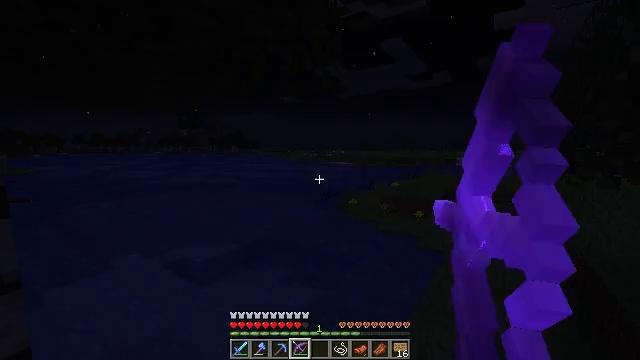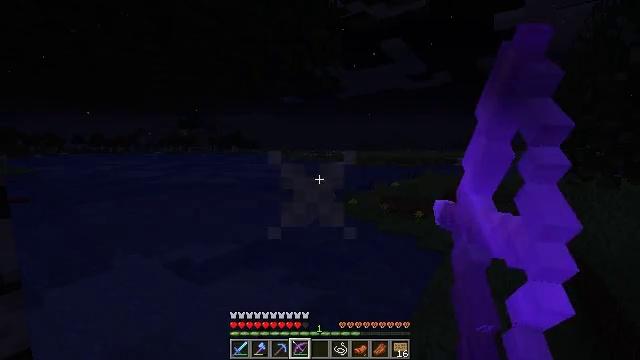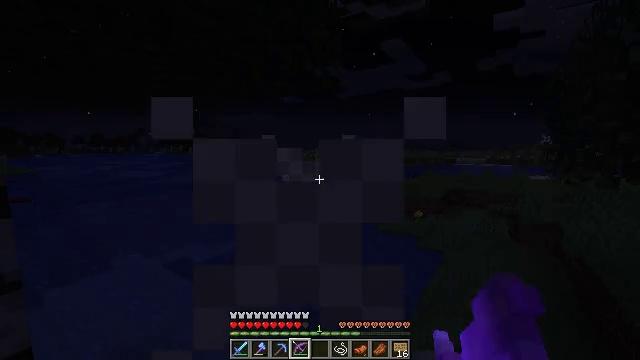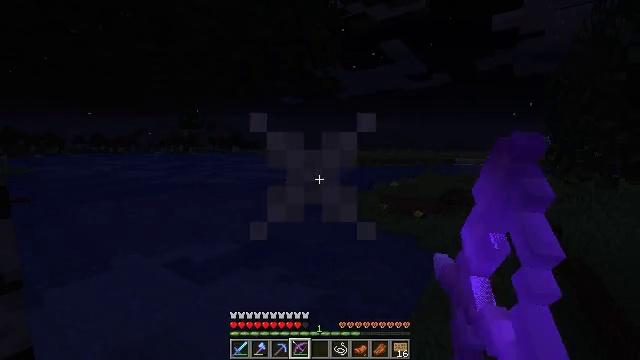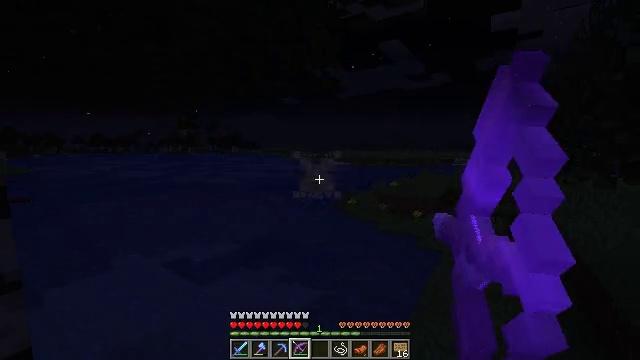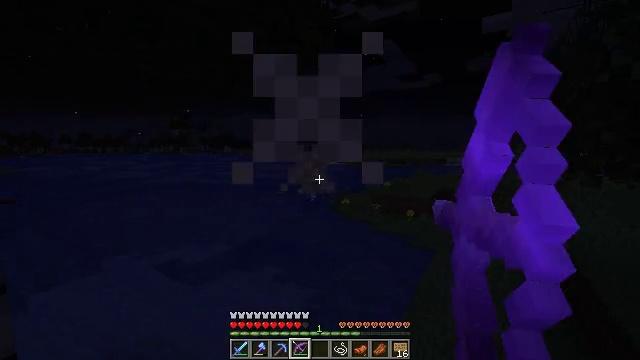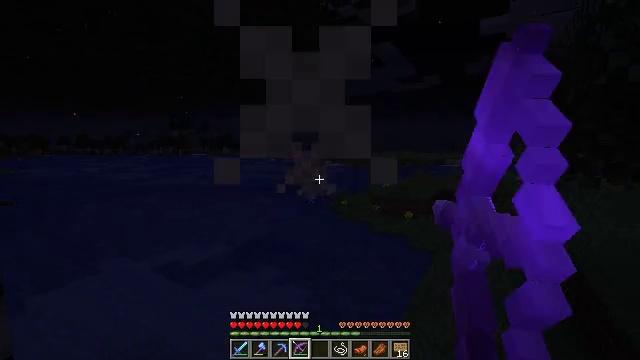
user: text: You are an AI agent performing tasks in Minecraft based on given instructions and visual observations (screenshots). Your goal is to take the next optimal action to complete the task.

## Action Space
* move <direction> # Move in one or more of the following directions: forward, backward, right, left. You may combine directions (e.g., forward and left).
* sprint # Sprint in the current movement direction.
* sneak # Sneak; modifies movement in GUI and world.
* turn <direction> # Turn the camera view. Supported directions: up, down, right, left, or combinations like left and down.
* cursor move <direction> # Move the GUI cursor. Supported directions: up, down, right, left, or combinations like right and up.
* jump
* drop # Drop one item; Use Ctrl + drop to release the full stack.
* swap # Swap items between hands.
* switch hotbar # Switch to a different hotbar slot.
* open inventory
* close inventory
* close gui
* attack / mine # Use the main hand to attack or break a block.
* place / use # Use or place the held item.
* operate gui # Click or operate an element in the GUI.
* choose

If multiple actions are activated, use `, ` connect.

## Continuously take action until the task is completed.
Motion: motion action
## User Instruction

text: Hunt aquatic mobs.
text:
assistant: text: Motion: use / place
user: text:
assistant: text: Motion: use / place
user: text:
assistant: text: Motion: use / place
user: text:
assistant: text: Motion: use / place
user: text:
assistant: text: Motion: turn right, use / place
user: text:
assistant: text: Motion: turn right, use / place
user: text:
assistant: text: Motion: use / place